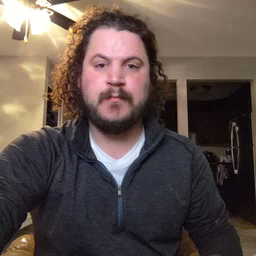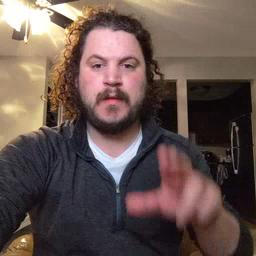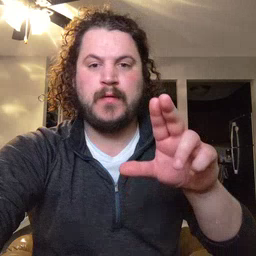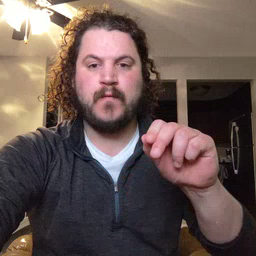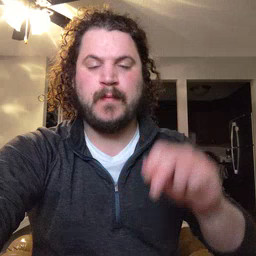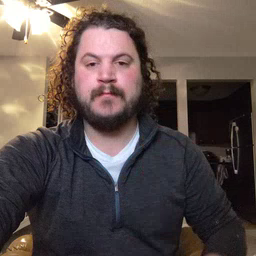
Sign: no